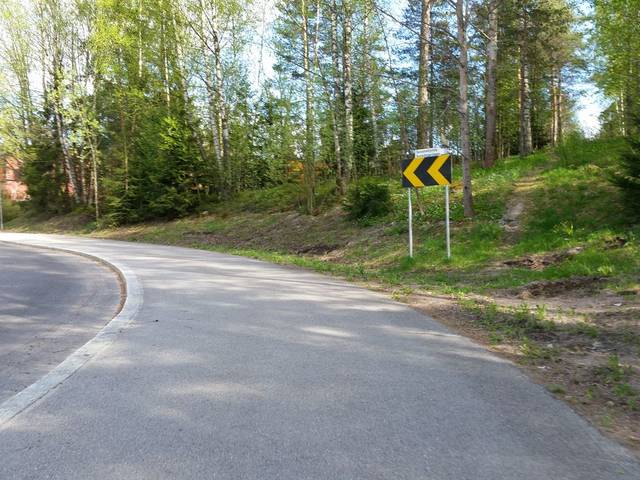
Region: Finland
Coordinates: 60.194, 24.678